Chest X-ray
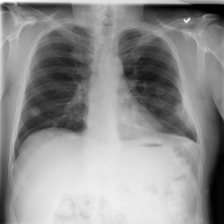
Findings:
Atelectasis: negative
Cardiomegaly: negative
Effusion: negative
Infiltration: negative
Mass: negative
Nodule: positive
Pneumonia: negative
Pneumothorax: negative
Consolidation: negative
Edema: negative
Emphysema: negative
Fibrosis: positive
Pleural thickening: negative
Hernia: negative